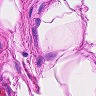
Metastatic tissue present: no